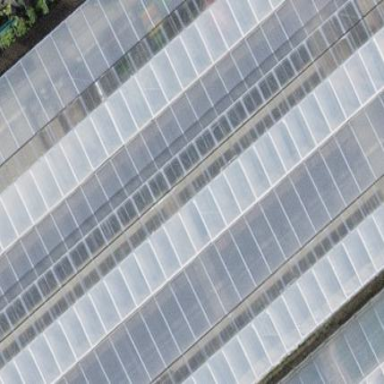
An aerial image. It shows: Greenhouse.